Interaction volume radius: 5 \u00c5
Interaction volume height: 10 \u00c5
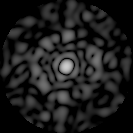
Disorder parameter: 0.8884